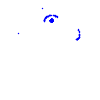
Particle: kaon